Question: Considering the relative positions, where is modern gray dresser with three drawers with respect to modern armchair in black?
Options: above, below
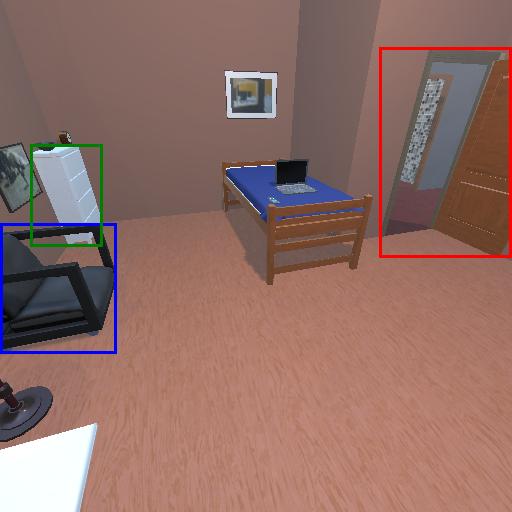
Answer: above